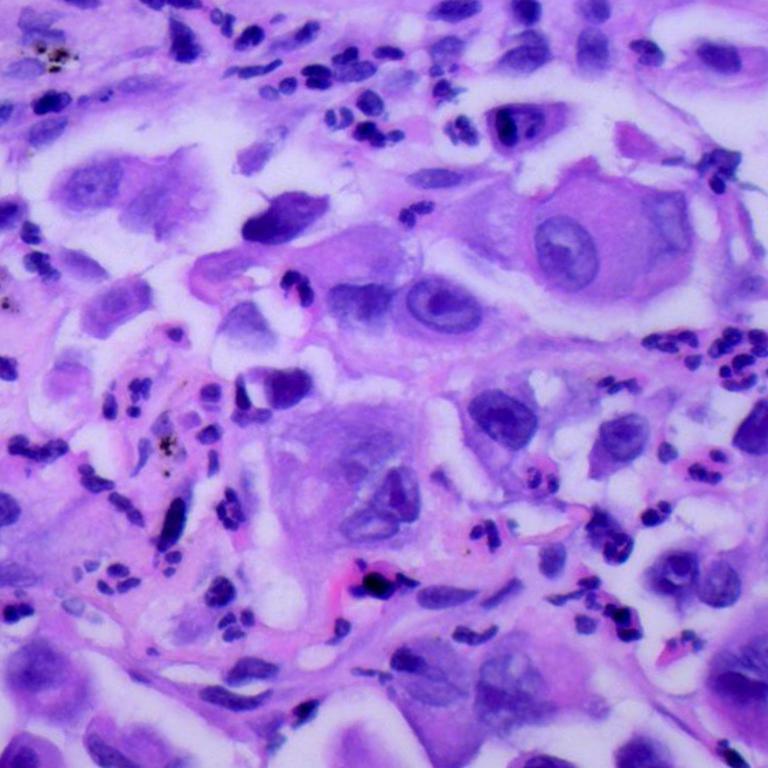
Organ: lung
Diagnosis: adenocarcinomas